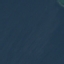
Label: SeaLake